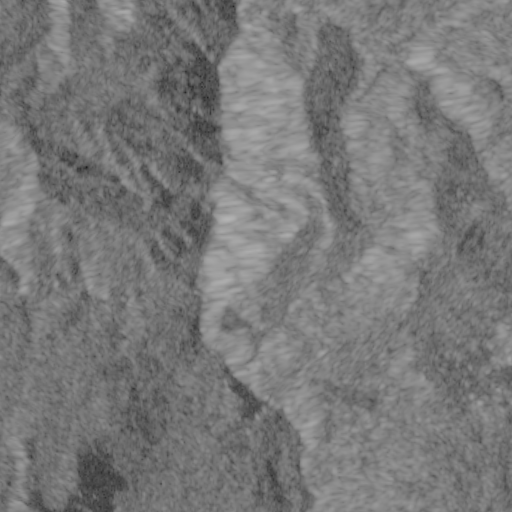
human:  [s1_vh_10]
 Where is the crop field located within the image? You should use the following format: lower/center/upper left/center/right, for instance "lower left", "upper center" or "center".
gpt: The crop field is located in the upper right of the image.
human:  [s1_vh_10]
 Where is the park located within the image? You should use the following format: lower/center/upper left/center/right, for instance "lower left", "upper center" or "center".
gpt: The park is located in the lower right of the image.
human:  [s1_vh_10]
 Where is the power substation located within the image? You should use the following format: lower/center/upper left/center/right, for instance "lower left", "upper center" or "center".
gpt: The power substation is located in the lower right of the image.
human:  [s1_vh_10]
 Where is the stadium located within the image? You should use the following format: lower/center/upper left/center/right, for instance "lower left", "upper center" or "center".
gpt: The stadium is located in the lower right of the image.
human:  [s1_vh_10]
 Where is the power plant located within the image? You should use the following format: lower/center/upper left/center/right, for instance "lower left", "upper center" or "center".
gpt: There is no power plant in the image.

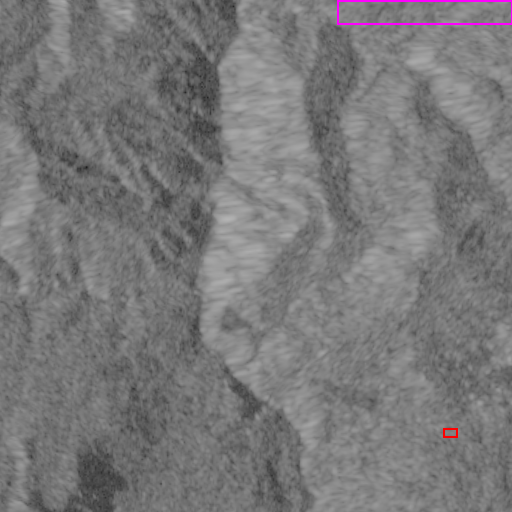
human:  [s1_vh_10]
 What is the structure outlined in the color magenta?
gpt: The structure outlined in magenta is a crop field.
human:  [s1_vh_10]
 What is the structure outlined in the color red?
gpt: The structure outlined in red is a power substation.
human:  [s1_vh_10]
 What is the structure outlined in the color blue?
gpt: There is no blue outline.